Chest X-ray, AP view. Patient: 44 years old, sex F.
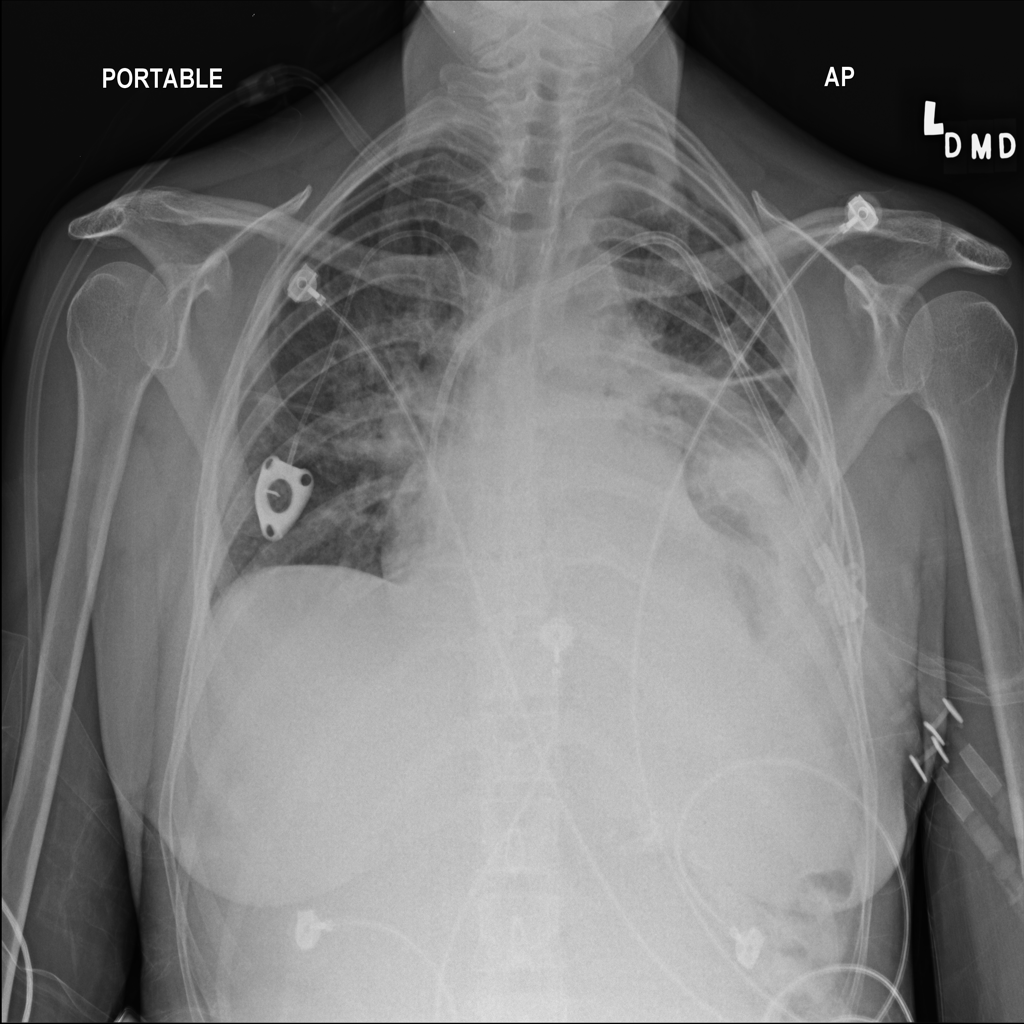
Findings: Consolidation, Mass